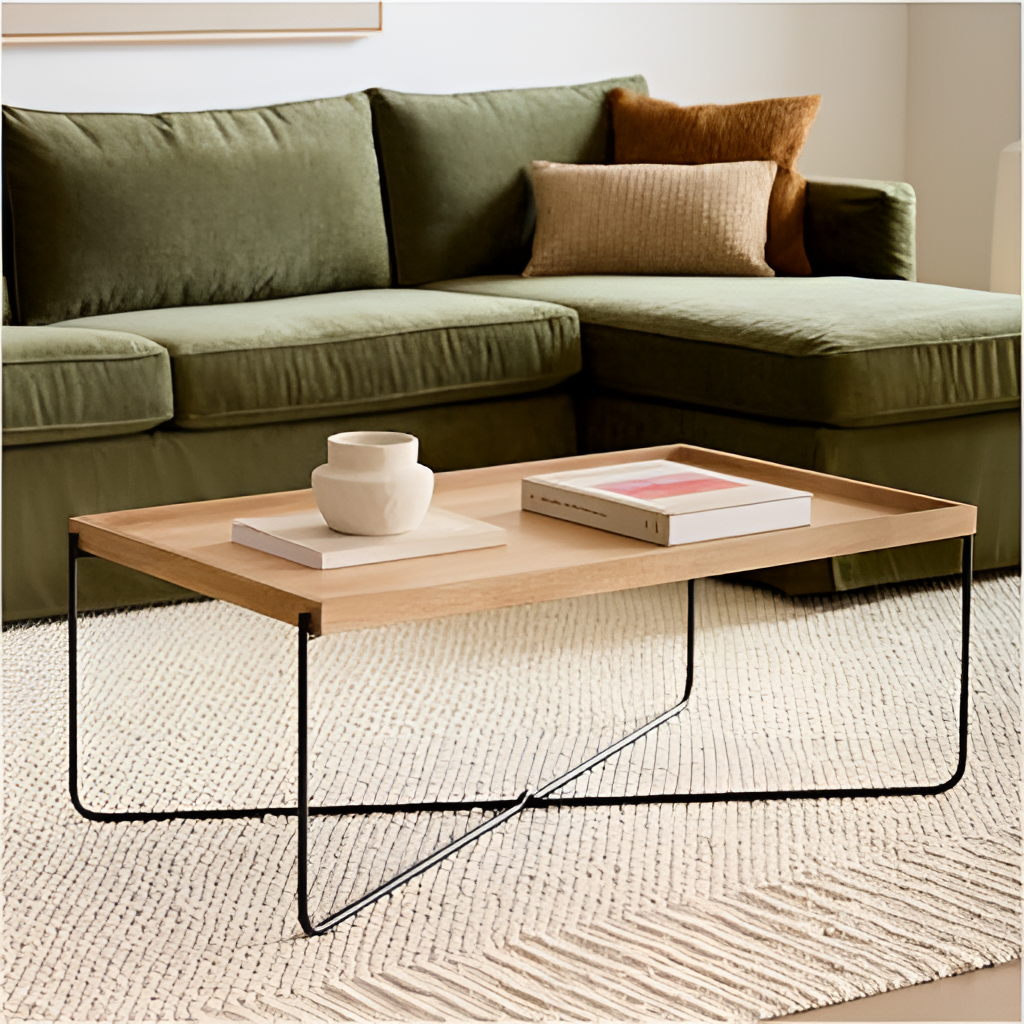
green velvet sectional sofa, living room, paint wallpaper, with solid pattern, contemporary, carpet flooring, with textured pattern